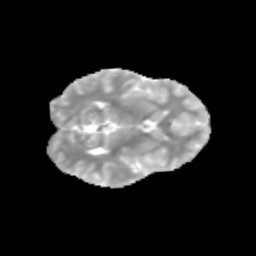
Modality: MD
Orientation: axial
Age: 12
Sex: female
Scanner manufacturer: siemens
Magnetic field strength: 3 T
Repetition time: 3.8 s
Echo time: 0.07 s